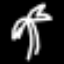
Label: palm tree